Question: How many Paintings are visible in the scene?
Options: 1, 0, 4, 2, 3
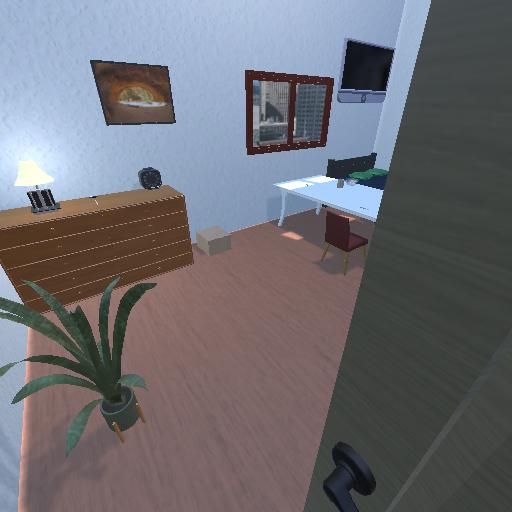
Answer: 1